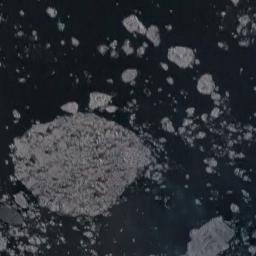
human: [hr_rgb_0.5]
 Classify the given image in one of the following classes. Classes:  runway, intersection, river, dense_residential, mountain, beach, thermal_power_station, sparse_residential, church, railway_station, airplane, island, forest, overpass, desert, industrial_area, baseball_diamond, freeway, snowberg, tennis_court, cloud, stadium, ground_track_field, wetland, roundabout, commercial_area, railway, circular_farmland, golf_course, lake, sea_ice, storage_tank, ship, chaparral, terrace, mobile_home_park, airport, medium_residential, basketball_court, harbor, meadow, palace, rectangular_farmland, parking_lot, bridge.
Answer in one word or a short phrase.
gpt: sea_ice